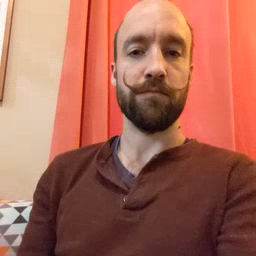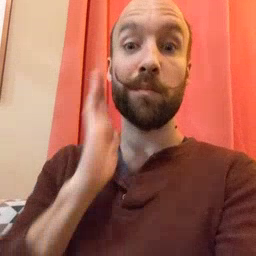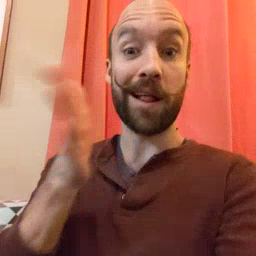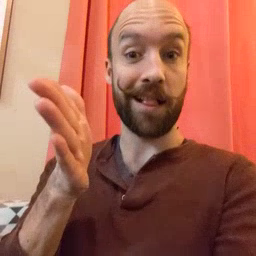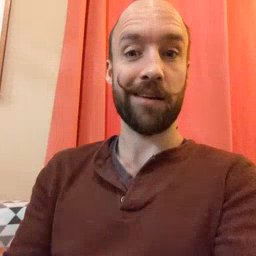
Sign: will